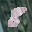
Label: 8